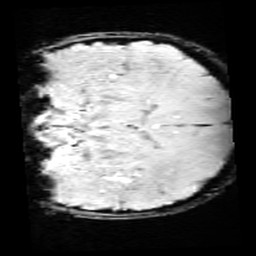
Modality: SWI
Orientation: coronal
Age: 12
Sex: female
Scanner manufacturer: siemens
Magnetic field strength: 3 T
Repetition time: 0.027 s
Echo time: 0.02 s